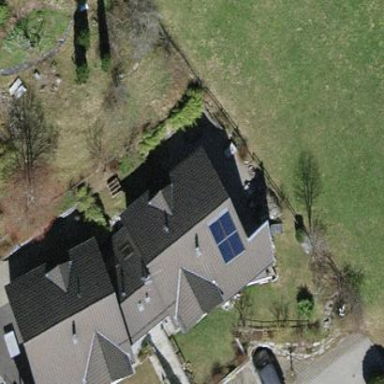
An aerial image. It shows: Semi-detached house.